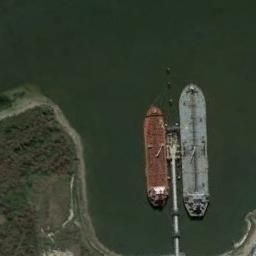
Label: ship